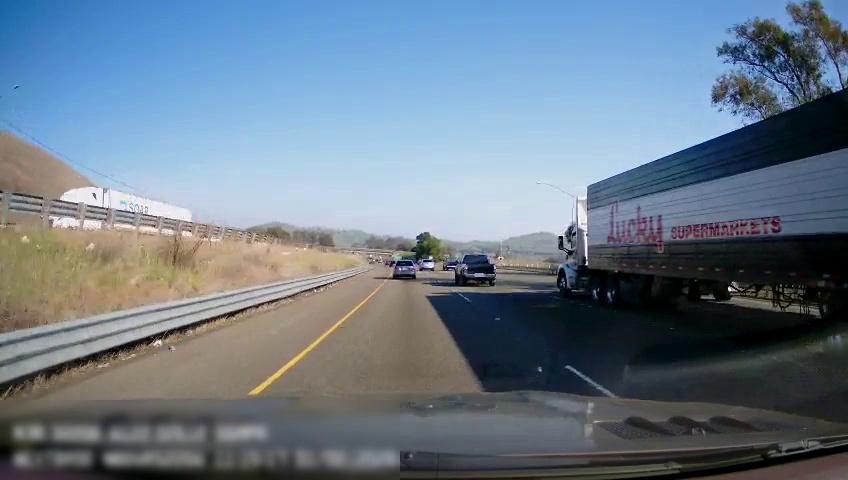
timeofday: Day
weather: Sunny
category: Drivable Space
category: Vehicles | Car
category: Vehicles | Car
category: Vehicles | Truck
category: Vehicles | Truck
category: Vehicles | SUV
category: Vehicles | Truck
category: Vehicles | SUV
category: Lanes | Current Lane
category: Lanes | Current Lane
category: Lanes | Alternate Lane